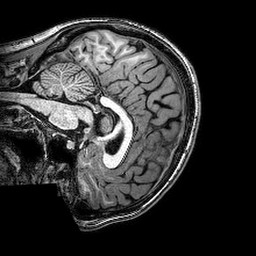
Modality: T1w
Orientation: sagittal
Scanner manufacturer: philips
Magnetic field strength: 3 T
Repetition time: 0.008254 s
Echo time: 0.0038 s